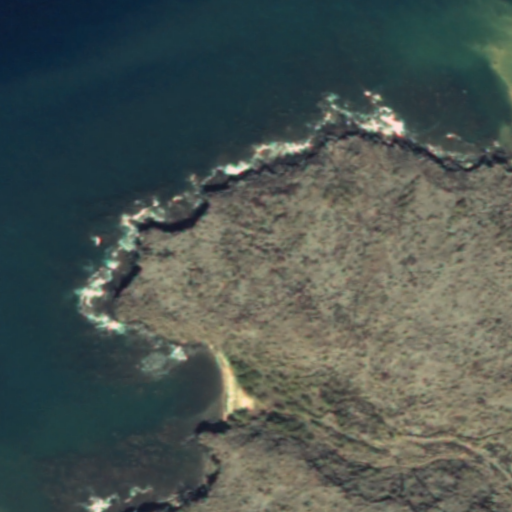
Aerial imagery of cape in Hawaii named Lae ‘O Hilukea containing only unknown